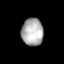
Tissue: lung
Cell type: Epithelial cells
Senescence score: 0.596
Nuclear area (px): 582
Mean DAPI intensity: 175.388